Question: everything was working fine, suddenly hot swap of code is not working.
after i change anything in the code and rebuild and launch, console flashes this error:
> Installation error: INSTALL_FAILED_CONTAINER_ERROR Please check logcat
output for more details. Launch canceled!
here is the logcat:

I have to again and again resstart emulator to see my changes! I have tried restarting adb, wipe user data but :(
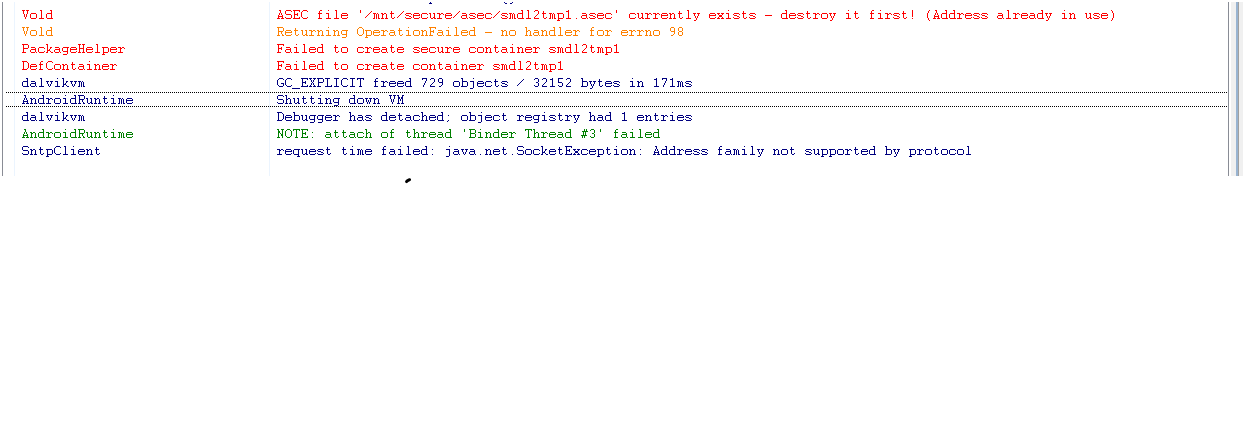
Answer: ok from the logcat as it says could not delete "some" file, i went to the file explorer and deleted that file manually. Works now! ;)